В высоком закрытом вертикально расположенном цилиндрическом сосуде сечением $S$ и высотой $h$ находится вода, занимающая весь объем сосуда, кроме маленького пузырька воздуха объемом $V$, образовавшегося у дна. Давление воды в верхней части сосуда равно атмосферному давлению $p_{0}$.
Определите, каким будет давление воды в верхней части сосуда после того, как пузырёк поднимется вверх. Процесс считать изотермическим. Модуль всестороннего сжатия жидкости равен $K$. Рассмотрите предельные случаи:
$V \rightarrow 0$,
$K \rightarrow 0$ (сильно сжимаемая жидкость),
$K \rightarrow \infty$ (несжимаемая жидкость).
Вычислите ответ для случая $h=3~м$, $S=10~см^{2}$, $V=0.2~см^{3}$, $K=2 \cdot 10^{9}~Па$, плотность воды $\rho=10^{3}~кг/м^{3}$, $g=10~м/с^{2}$. Модуль всестороннего сжатия жидкости $K$ определяется соотношением $\Delta p=-K \Delta V_{ж} / V_{ж}$, где $\Delta p$ — изменение давления, $|\Delta V_{ж} / V_{ж}|=\varepsilon$ — относительное изменение объёма жидкости.
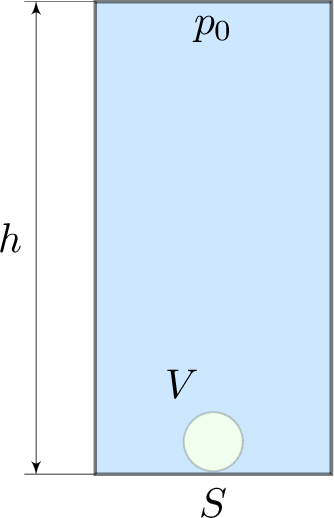
Определите, каким будет давление воды в верхней части сосуда после того, как пузырёк поднимется вверх.
Решение: Давление воздуха в пузырьке у дна сосуда $p_{1}=p_{0}+\rho g h$. Пусть после подъёма пузырька вверх давление воздуха стало равным $p_{2}=p_{0}+\Delta p$, а объём $V_{2}=V+\Delta V$. Поскольку $\Delta V_{ж}=-\Delta V$, то $\Delta p=-K \Delta V_{ж} / V_{ж}=K \Delta V / V_{ж}$. Так как процесс изотермический, $(p_{0}+\rho g h) V=(V+\Delta V)(p_{0}+K \Delta V / V_{ж})$. Обозначая отношение $\Delta V / V$ через $\varepsilon$, получим: $$ \rho g h=p_{0} \varepsilon + K \varepsilon \frac{V}{V_{ж}}+K \frac{V}{V_{ж}} \varepsilon^{2}. $$ Решая квадратное уравнение, получаем: $$ \varepsilon=\frac{-p_{0}-K \frac{V}{V_{ж}} \pm \sqrt{\left(p_{0}+K \frac{V}{V_{ж}}\right)^{2}+\frac{4 K V \rho g h}{V_{ж}}}}{2 K \frac{V}{V_{ж}}}. $$ Давление в верхней части сосуда $$ p_{2}=p_{0}+K \frac{V}{V_{ж}} \varepsilon=\frac{p_{0}-K \frac{V}{V_{ж}}+\sqrt{\left(p_{0}+K \frac{V}{V_{ж}}\right)^{2}+\frac{4 K V \rho g h}{V_{ж}}}}{2}. \quad (1) $$ Мы учли, что объём пузырька не может стать меньше нуля, и поэтому одно из решений не подходит. В предельных случаях ответ $(1)$ упрощается: $1$. При $V \rightarrow 0$ получаем $p_{2}=p_{0}$. $2$. При $K \rightarrow 0$ снова $p_{2}=p_{0}$. $3$. В пределе $K \rightarrow \infty$ давление $p_{2}=p_{1}=p_{0}+\rho g h$. $4$. Численный расчёт для указанных значений даёт $$ p_{2}=1.17 \cdot 10^{5}~Па. $$ Таким образом, при подъёме пузырька давление во всём сосуде возрастёт на величину $p_{2}-p_{0}=0.17 \cdot 10^{5}~Па$. При этом давление в пузырьке изменится на $\Delta p=p_{2}-p_{1}=-0.13 \cdot 10^{5}~Па$. Следовательно, $|\Delta p| / p_{1}=0.1$. $\textit{Примечание}$. Так как относительное изменение давления в пузырьке при его подъёме существенно меньше $p_{0}$, можно воспользоваться приближённой формулой, связывающей изменения давления и объёма воздуха в пузырьке при его подъёме: $p \Delta V+V \Delta p=0$. Из этой формулы следует $\Delta p=-p_{1} \Delta V / V$. Формула для $p_{2}$ приобретает следующий приближённый вид: $$ p_{2}=p_{1} \frac{V K+V_{ж} p_{0}}{V K+V_{ж} p_{0}+V_{ж} \rho g h} \approx 1.15 \cdot 10^{5}~Па. $$
Ответ: $$ p_{2}=\frac{p_{0}-K \frac{V}{V_{ж}}+\sqrt{\left(p_{0}+K \frac{V}{V_{ж}}\right)^{2}+\frac{4 K V \rho g h}{V_{ж}}}}{2}. $$

$V \rightarrow 0$,
Ответ: $$ p_{2}=p_{0}. $$

$K \rightarrow 0$ (сильно сжимаемая жидкость),
Ответ: $$ p_{2}=p_{0}. $$

$K \rightarrow \infty$ (несжимаемая жидкость).
Ответ: $$ p_{2}=p_{1}=p_{0}+\rho g h. $$

Вычислите ответ для случая $h=3~м$, $S=10~см^{2}$, $V=0.2~см^{3}$, $K=2 \cdot 10^{9}~Па$, плотность воды $\rho=10^{3}~кг/м^{3}$, $g=10~м/с^{2}$.
Ответ: $$ p_{2}=1.17 \cdot 10^{5}~Па. $$
Темы:
T, Термодинамика, Всероссийские, Упругость, Гидростатика